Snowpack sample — Buffalo Mountain, Silverthorne, Colorado, USA (1/25/25, 10:11 AM MST)
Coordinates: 39.6222, -106.1139
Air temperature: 22 °F
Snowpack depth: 110 cm
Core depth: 20 cm
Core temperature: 48.2 °F
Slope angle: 12°, slope face: 102°
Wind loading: high
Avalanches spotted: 0
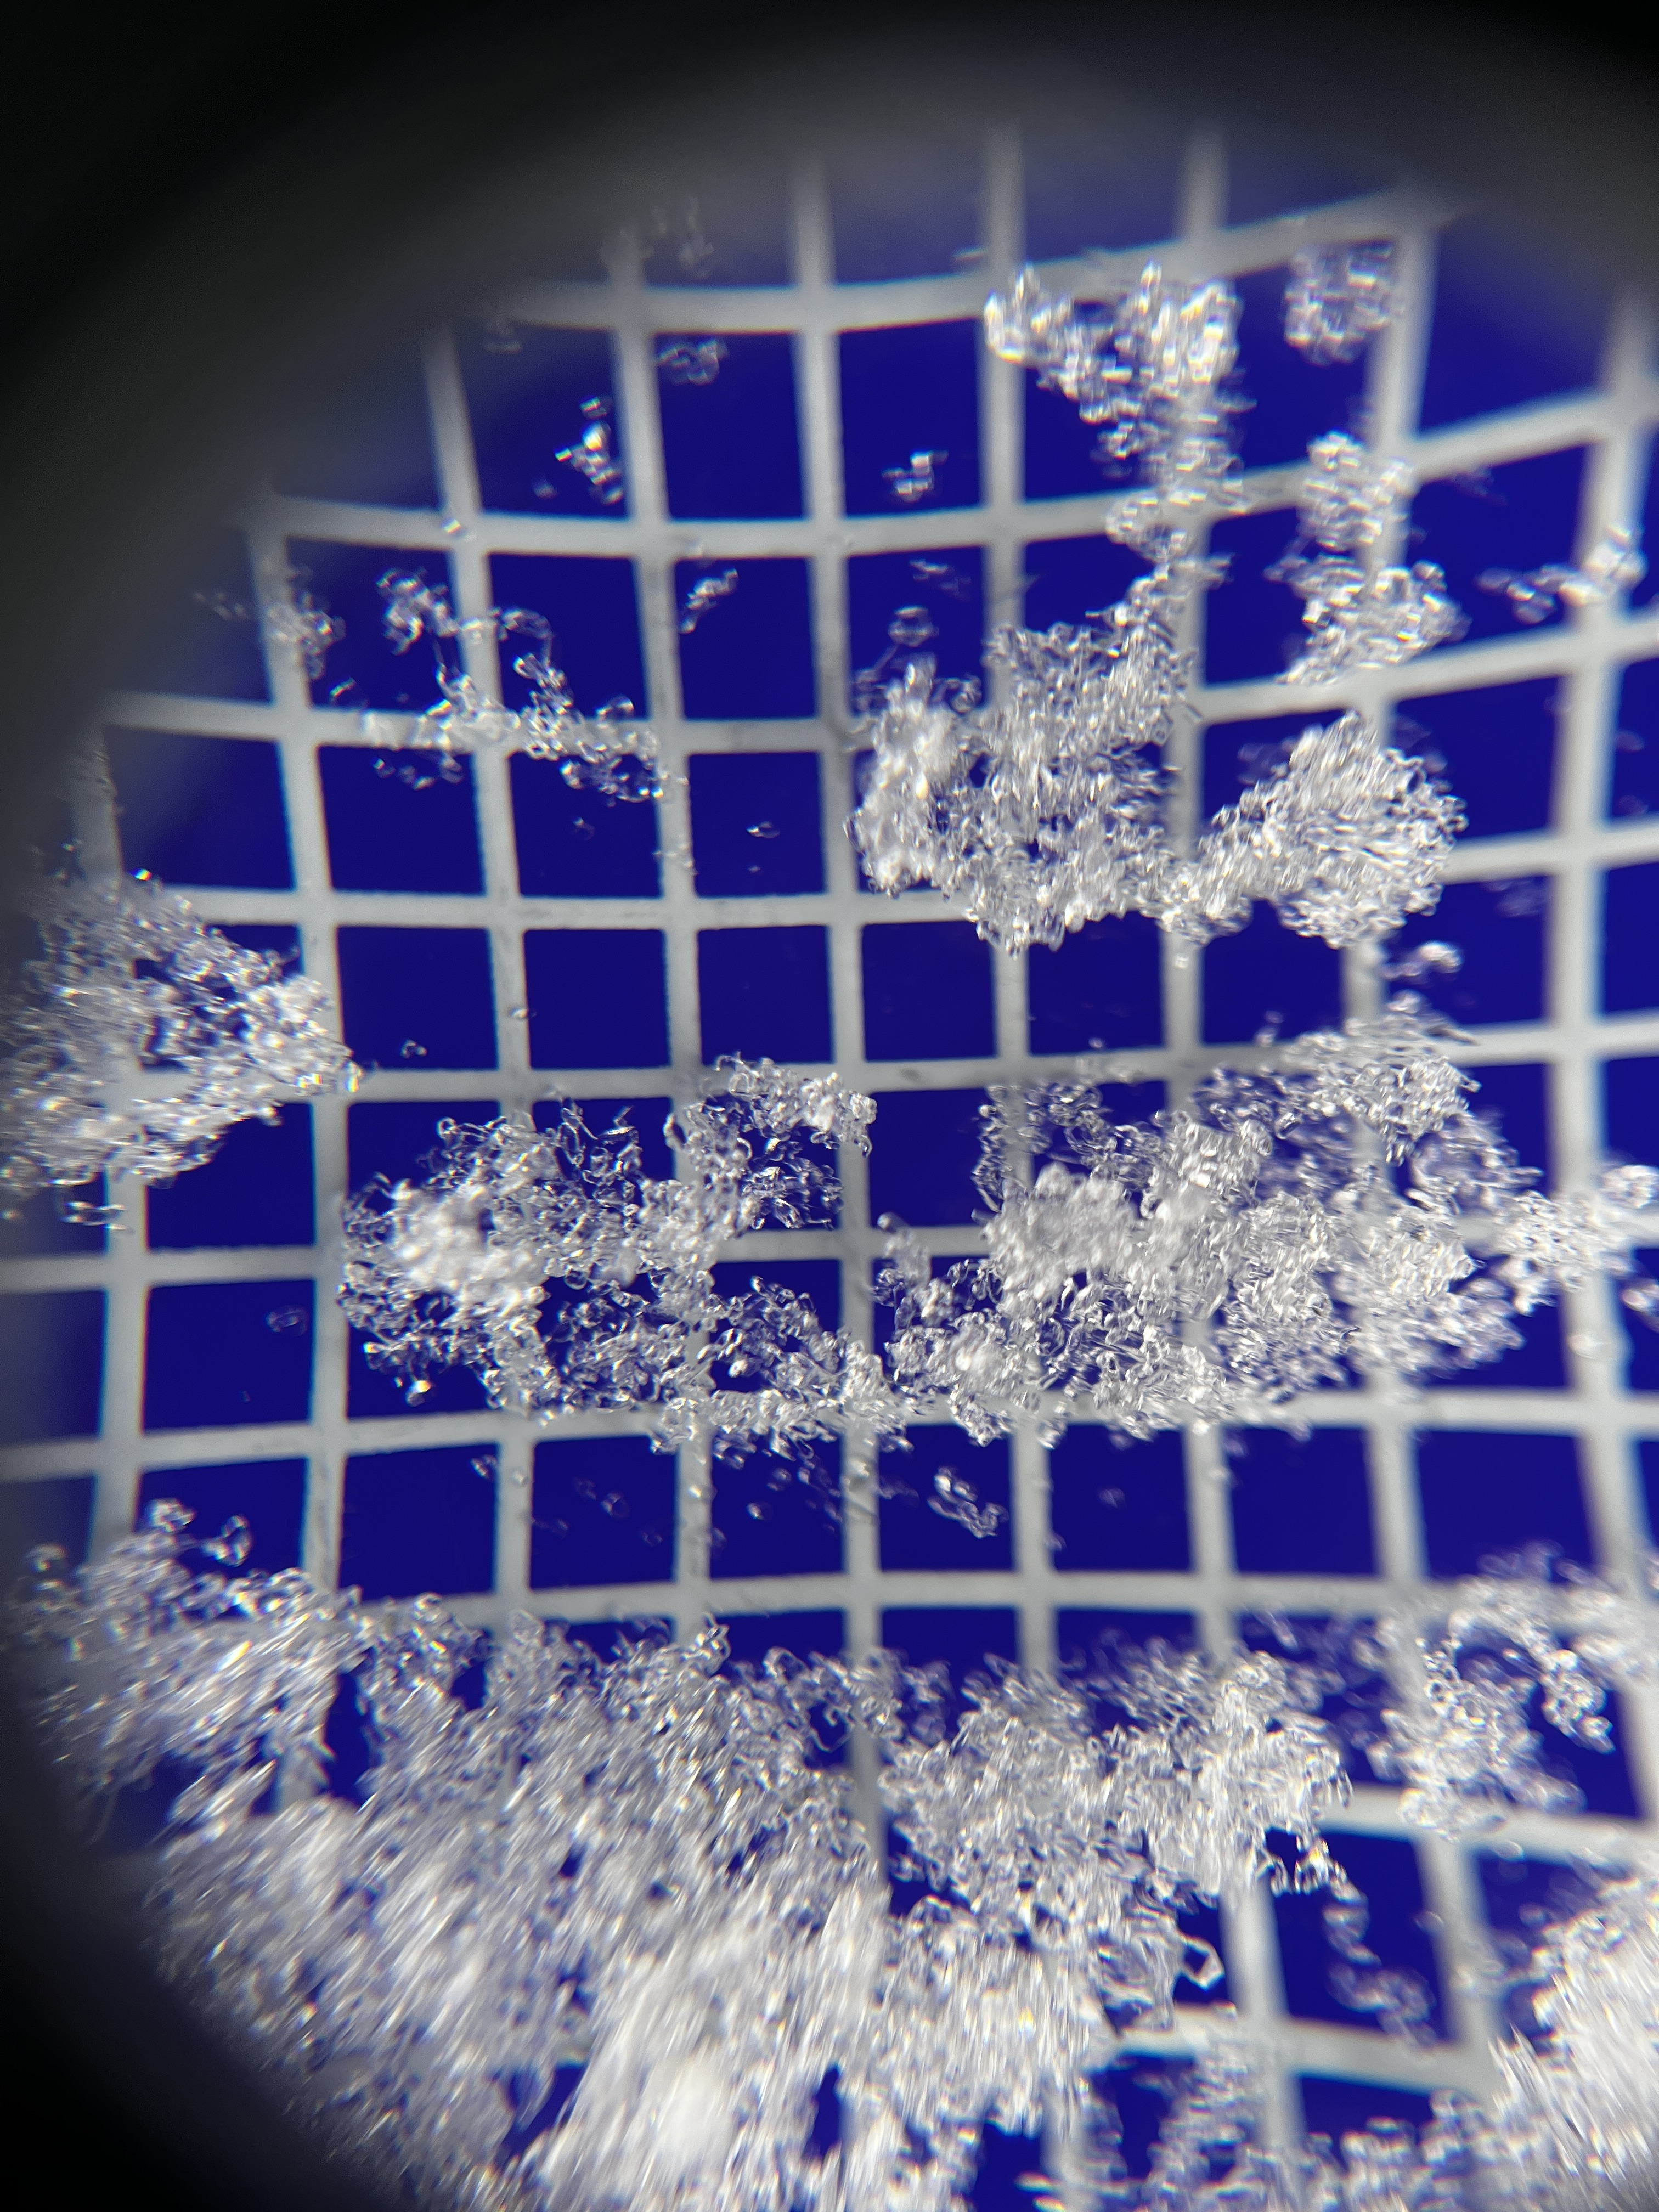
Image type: magnified_profile
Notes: No avalanches nearby, collected on the outskirts of a fire break 15 meters from the treeline, on way to Buffalo and Red Mountain